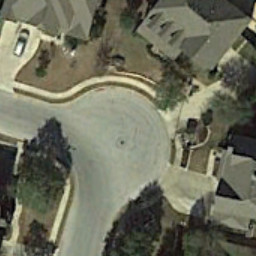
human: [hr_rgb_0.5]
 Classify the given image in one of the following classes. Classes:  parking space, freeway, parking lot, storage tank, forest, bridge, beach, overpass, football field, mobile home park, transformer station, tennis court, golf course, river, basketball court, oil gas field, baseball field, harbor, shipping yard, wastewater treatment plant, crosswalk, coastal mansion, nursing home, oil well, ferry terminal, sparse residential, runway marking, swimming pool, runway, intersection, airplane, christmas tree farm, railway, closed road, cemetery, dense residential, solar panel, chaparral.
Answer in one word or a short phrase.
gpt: closed road